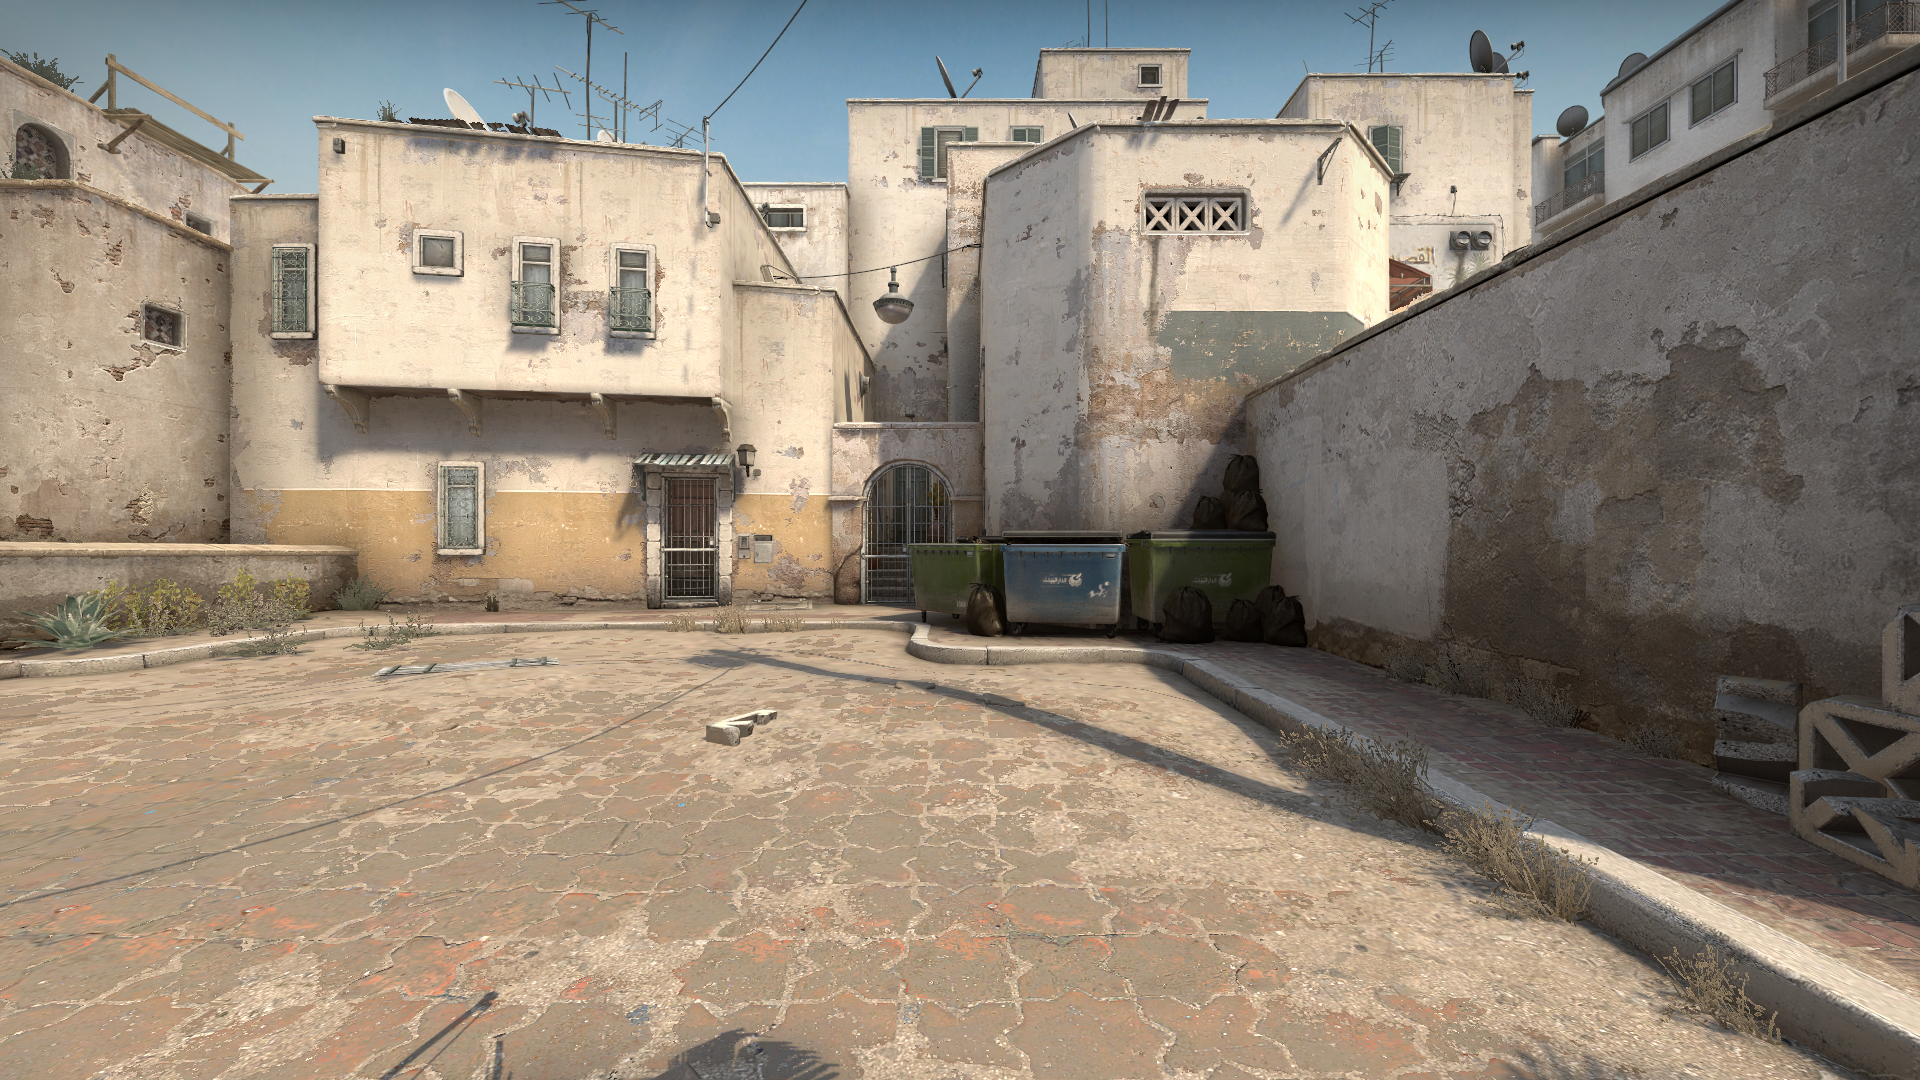
Map: de_dust2